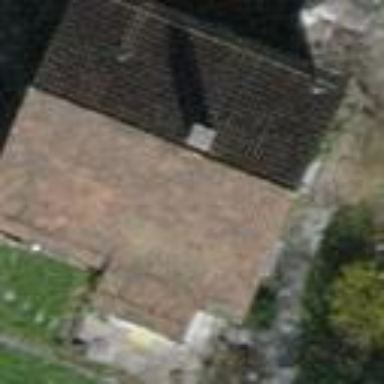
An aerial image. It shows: Detached building.